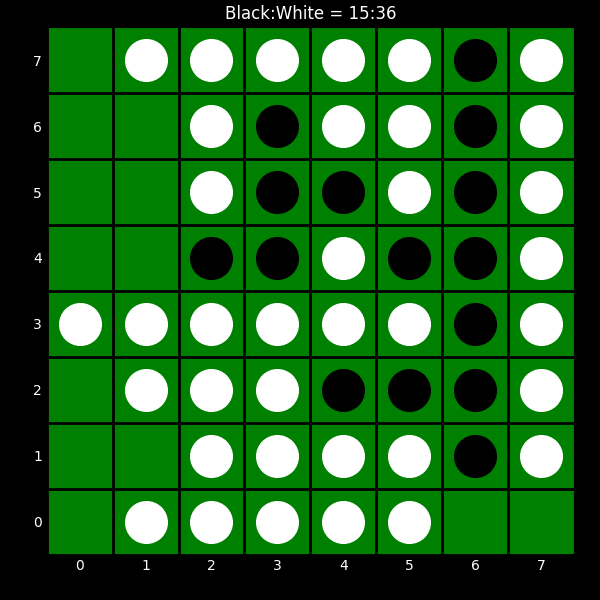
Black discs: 15
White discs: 36